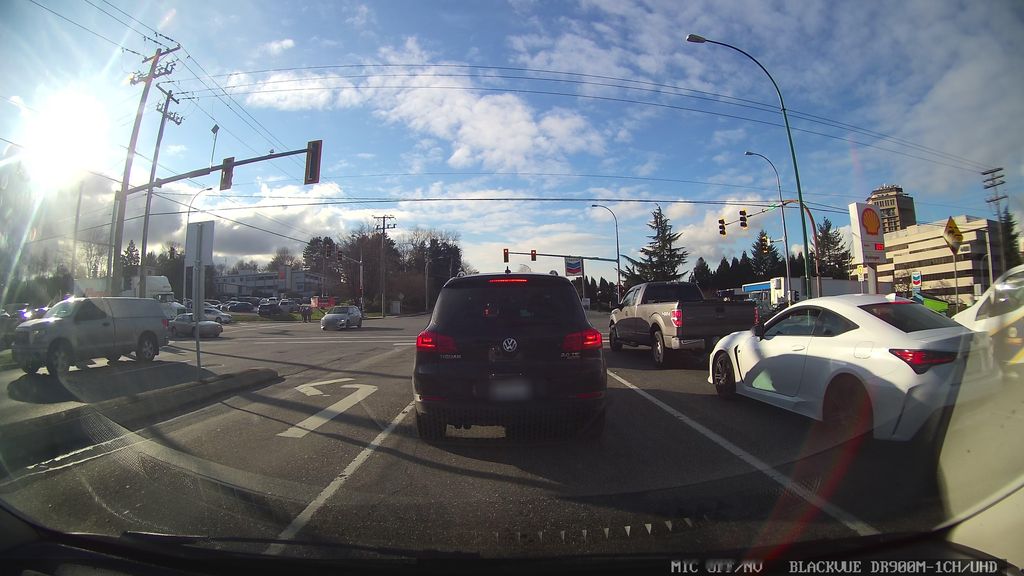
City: vancouver